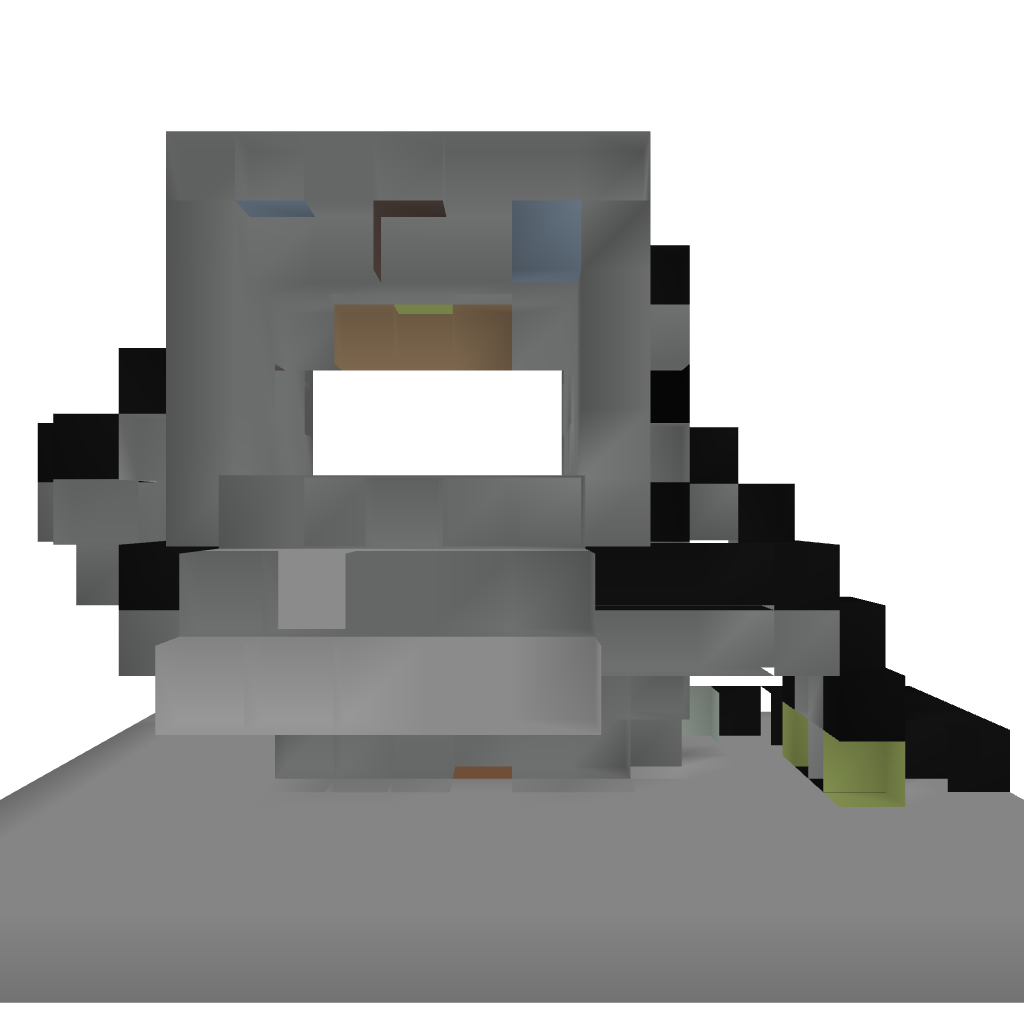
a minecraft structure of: System redstone door (5 by 3 pistons)